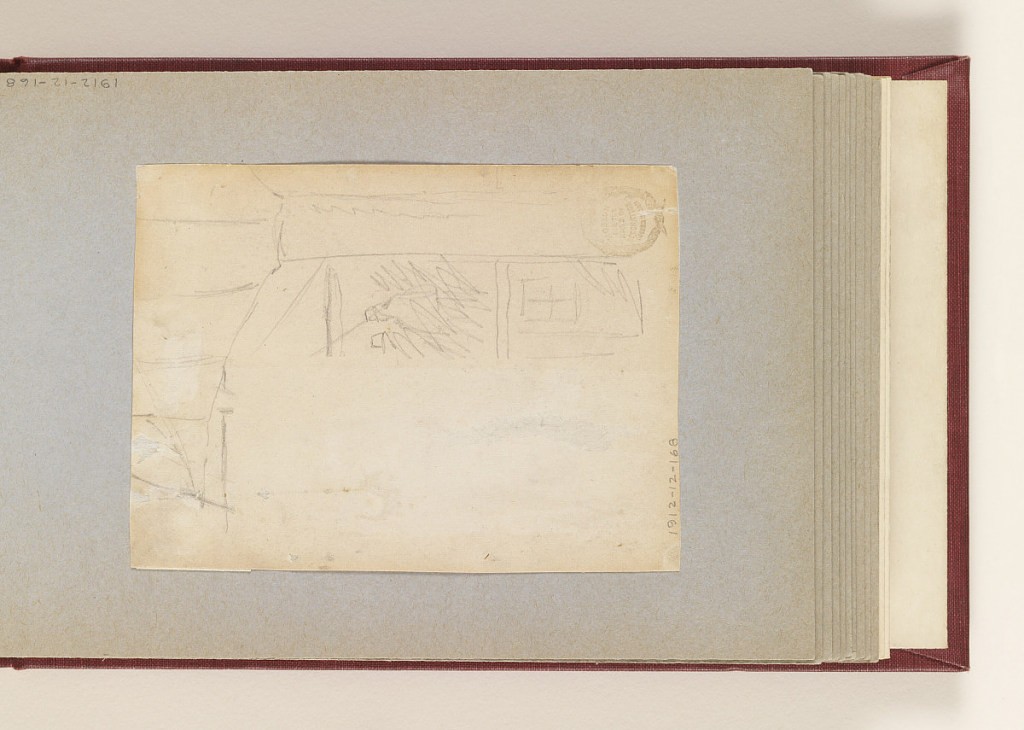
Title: Vessel with Two Soldiers
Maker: Winslow Homer, American, 1836–1910
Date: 1862
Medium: Graphite on cream wove paper, laid down
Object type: Drawing
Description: Vertical slight sketch, possibly representing a vessel, with two soldiers.